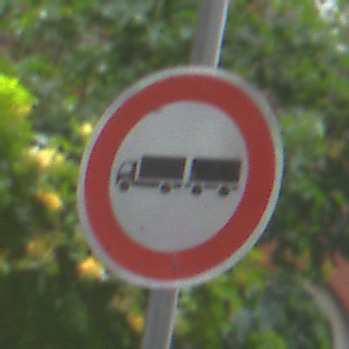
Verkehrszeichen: VerbotLastkraftwagenMitAnhaenger
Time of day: MorningAfternoon
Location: Outdoor (Urban)
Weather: Overcast
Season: NotSpecified
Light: Natural